Question: I'd like to set the menu and title in one bar, but have no idea that how to layout the menu bar and title bar (or my own title bar).
'''
# -*- coding:utf-8 -*-
from PyQt5 import QtWidgets,QtGui,QtCore
import sys
qss = ""
class UI(QtWidgets.QMainWindow):
def __init__(self):
super().__init__()
self.setui()
def setui(self):
#----------main-window----------------------
self.setGeometry(0,0,1366,768) #x,y,w,h
self.setWindowTitle('hello world')
self.setWindowFlag(QtCore.Qt.FramelessWindowHint)
#----------menu-bar---------------------
#--------file-menu-----
self.menu_file=self.menuBar().addMenu('file')
self.menu_file_open=self.menu_file.addAction('open')
self.menu_file_save=self.menu_file.addAction('save')
self.menu_file_saveas=self.menu_file.addAction('save as...')
self.menu_file_quit=self.menu_file.addAction('exit')
#-----------experient-menu----------
self.menu_work=self.menuBar().addMenu('work')
#-------------analysis-menu---------
self.menu_analysis=self.menuBar().addMenu('analysis')
#------------edit-menu--------------
self.menu_edit=self.menuBar().addMenu('edit')
#------------window-menu--------------
self.menu_window=self.menuBar().addMenu('window')
#------------help---menu--------------
self.menu_help=self.menuBar().addMenu('help')
#-------------set---qss----------------------
self.setStyleSheet(qss)
#-------functions--connect-------------------
self.menu_file_quit.triggered.connect(QtWidgets.qApp.quit)
self.show()
if __name__ == '__main__':
app = QtWidgets.QApplication(sys.argv)
ex = UI()
sys.exit(app.exec_())
'''
I expect a bar include icon, menus, title and the three buttons, just like the menu bar of vscode.

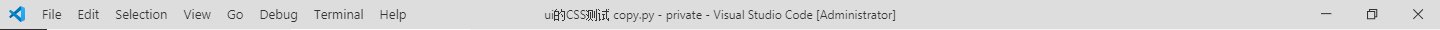
Answer: Try it:
'''
import sys
from PyQt5.QtCore import pyqtSlot, QPoint, Qt, QRect
from PyQt5.QtWidgets import (QMainWindow, QApplication, QPushButton, QHBoxLayout,
QVBoxLayout, QTabWidget, QWidget, QAction,
QLabel, QSizeGrip, QMenuBar, qApp)
from PyQt5.QtGui import QIcon
class TitleBar(QWidget):
height = 35
def __init__(self, parent):
super(TitleBar, self).__init__()
self.parent = parent
self.layout = QHBoxLayout()
self.layout.setContentsMargins(0,0,0,0)
self.menu_bar = QMenuBar()
self.menu_bar.setStyleSheet("""
color: #fff;
background-color: #23272A;
font-size: 14px;
padding: 4px;
""")
self.menu_file = self.menu_bar.addMenu('file')
self.menu_file_open=self.menu_file.addAction('open')
self.menu_file_save=self.menu_file.addAction('save')
self.menu_file_saveas=self.menu_file.addAction('save as...')
self.menu_file_quit=self.menu_file.addAction('exit')
self.menu_file_quit.triggered.connect(qApp.quit)
self.menu_work=self.menu_bar.addMenu('work')
self.menu_analysis=self.menu_bar.addMenu('analysis')
self.menu_edit=self.menu_bar.addMenu('edit')
self.menu_window=self.menu_bar.addMenu('window')
self.menu_help=self.menu_bar.addMenu('help')
self.layout.addWidget(self.menu_bar)
self.title = QLabel("Hello World!")
self.title.setFixedHeight(self.height)
self.layout.addWidget(self.title)
self.title.setStyleSheet("""
background-color: #23272a; /* 23272a #f00*/
font-weight: bold;
font-size: 16px;
color: blue;
padding-left: 170px;
""")
self.closeButton = QPushButton(' ')
self.closeButton.clicked.connect(self.on_click_close)
self.closeButton.setStyleSheet("""
background-color: #DC143C;
border-radius: 10px;
height: {};
width: {};
margin-right: 3px;
font-weight: bold;
color: #000;
font-family: "Webdings";
qproperty-text: "r";
""".format(self.height/1.7,self.height/1.7))
self.maxButton = QPushButton(' ')
self.maxButton.clicked.connect(self.on_click_maximize)
self.maxButton.setStyleSheet("""
background-color: #32CD32;
border-radius: 10px;
height: {};
width: {};
margin-right: 3px;
font-weight: bold;
color: #000;
font-family: "Webdings";
qproperty-text: "1";
""".format(self.height/1.7,self.height/1.7))
self.hideButton = QPushButton(' ')
self.hideButton.clicked.connect(self.on_click_hide)
self.hideButton.setStyleSheet("""
background-color: #FFFF00;
border-radius: 10px;
height: {};
width: {};
margin-right: 3px;
font-weight: bold;
color: #000;
font-family: "Webdings";
qproperty-text: "0";
""".format(self.height/1.7,self.height/1.7))
self.layout.addWidget(self.hideButton)
self.layout.addWidget(self.maxButton)
self.layout.addWidget(self.closeButton)
self.setLayout(self.layout)
self.start = QPoint(0, 0)
self.pressing = False
self.maximaze = False
def resizeEvent(self, QResizeEvent):
super(TitleBar, self).resizeEvent(QResizeEvent)
self.title.setFixedWidth(self.parent.width())
def mousePressEvent(self, event):
self.start = self.mapToGlobal(event.pos())
self.pressing = True
def mouseMoveEvent(self, event):
if self.pressing:
self.end = self.mapToGlobal(event.pos())
self.movement = self.end-self.start
self.parent.move(self.mapToGlobal(self.movement))
self.start = self.end
def mouseReleaseEvent(self, QMouseEvent):
self.pressing = False
def on_click_close(self):
sys.exit()
def on_click_maximize(self):
self.maximaze = not self.maximaze
if self.maximaze: self.parent.setWindowState(Qt.WindowNoState)
if not self.maximaze:
self.parent.setWindowState(Qt.WindowMaximized)
def on_click_hide(self):
self.parent.showMinimized()
class StatusBar(QWidget):
def __init__(self, parent):
super(StatusBar, self).__init__()
self.initUI()
self.showMessage("showMessage: Hello world!")
def initUI(self):
self.label = QLabel("Status bar...")
self.label.setFixedHeight(24)
self.label.setAlignment(Qt.AlignLeft | Qt.AlignVCenter)
self.label.setStyleSheet("""
background-color: #23272a;
font-size: 12px;
padding-left: 5px;
color: white;
""")
self.layout = QHBoxLayout()
self.layout.setContentsMargins(0,0,0,0)
self.layout.addWidget(self.label)
self.setLayout(self.layout)
def showMessage(self, text):
self.label.setText(text)
class MainWindow(QWidget):
def __init__(self):
super(MainWindow, self).__init__()
self.setFixedSize(800, 400)
self.setWindowFlags(self.windowFlags() | Qt.FramelessWindowHint)
self.setStyleSheet("background-color: #2c2f33;")
self.setWindowTitle('Code Maker')
self.title_bar = TitleBar(self)
self.status_bar = StatusBar(self)
self.layout = QVBoxLayout()
self.layout.setContentsMargins(0,0,0,0)
self.layout.addWidget(self.title_bar)
self.layout.addStretch(1)
self.layout.addWidget(self.status_bar)
self.layout.setSpacing(0)
self.setLayout(self.layout)
if __name__ == "__main__":
app = QApplication(sys.argv)
mw = MainWindow()
mw.show()
sys.exit(app.exec_())
'''
<URL>